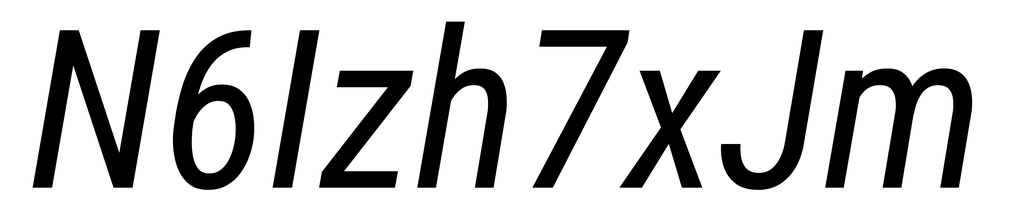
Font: Roboto-Italic_Condensed_Italic